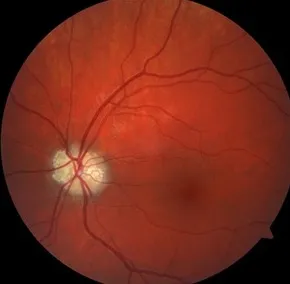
Fundus photography of the left eye.
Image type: ophthalmic_imaging (fundus_photograph)